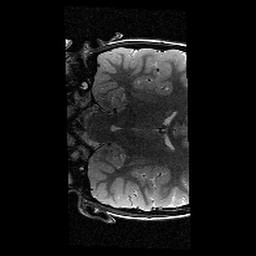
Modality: T2w
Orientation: coronal
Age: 10
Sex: male
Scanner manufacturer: siemens
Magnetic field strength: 3 T
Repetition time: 9.23 s
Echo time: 0.067 s